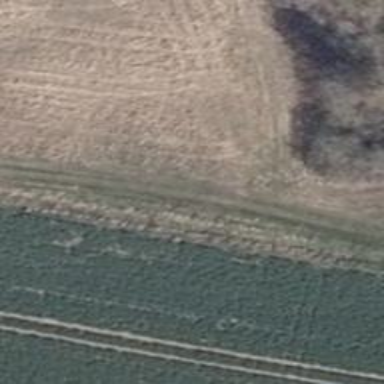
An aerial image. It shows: Grassy track with grade 5 track type.